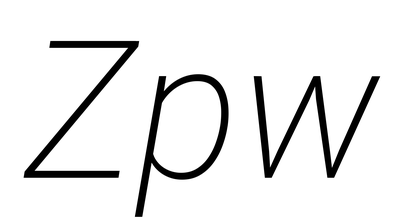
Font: Roboto-Italic_ExtraLight_Italic